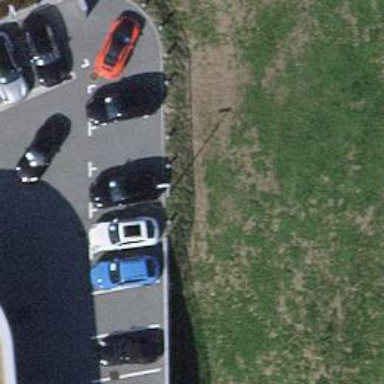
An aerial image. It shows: Charging station.